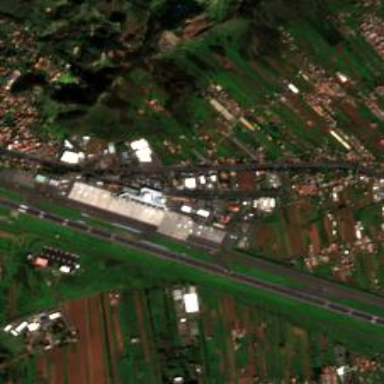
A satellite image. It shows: International airport with aerodrome classification.